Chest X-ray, AP view. Patient: 68 years old, sex M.
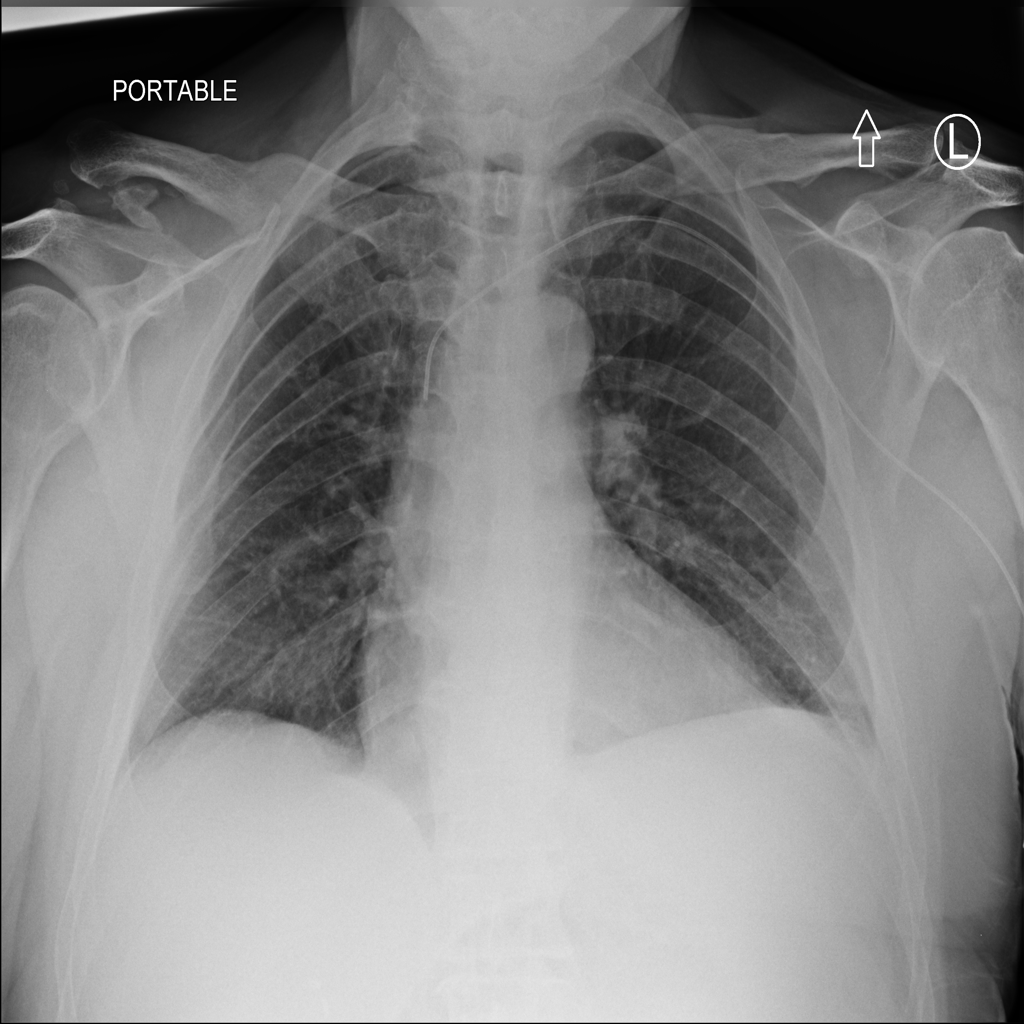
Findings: No Finding